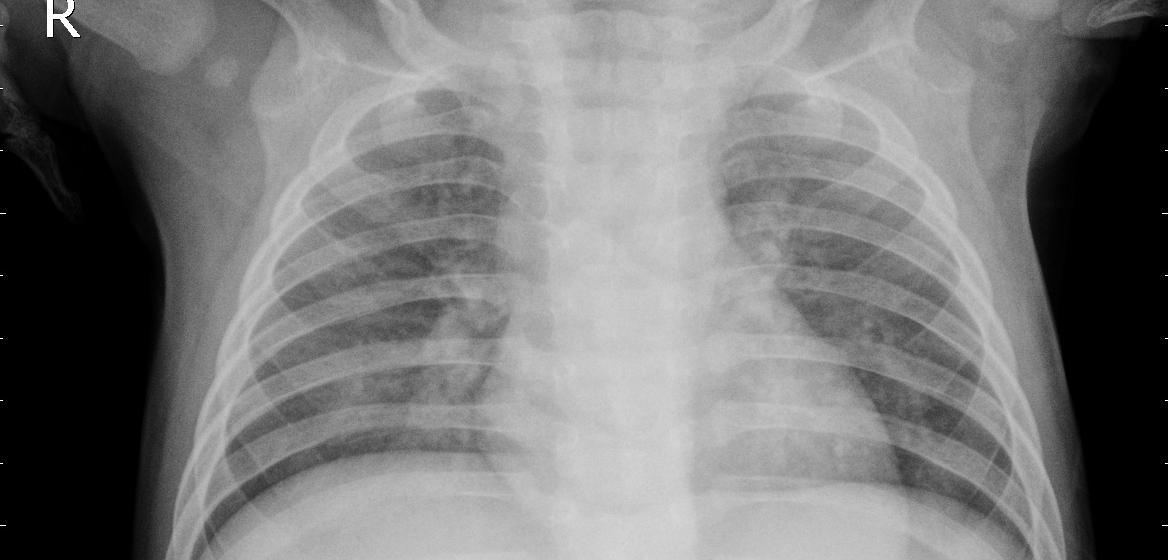
Diagnosis: PNEUMONIA